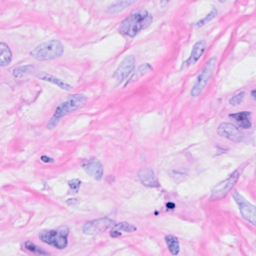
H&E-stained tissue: Breast